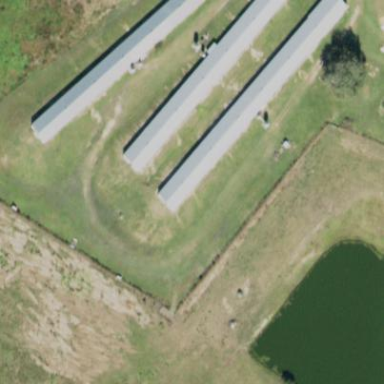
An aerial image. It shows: Poultry farmyard.